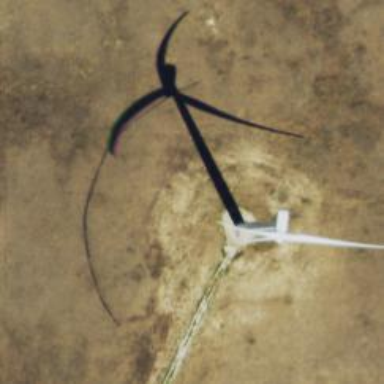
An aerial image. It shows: Wind generator using horizontal axis wind turbines.